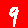
Digit: 9